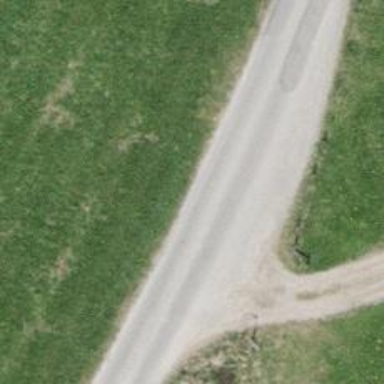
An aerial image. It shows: Passing place on the road.